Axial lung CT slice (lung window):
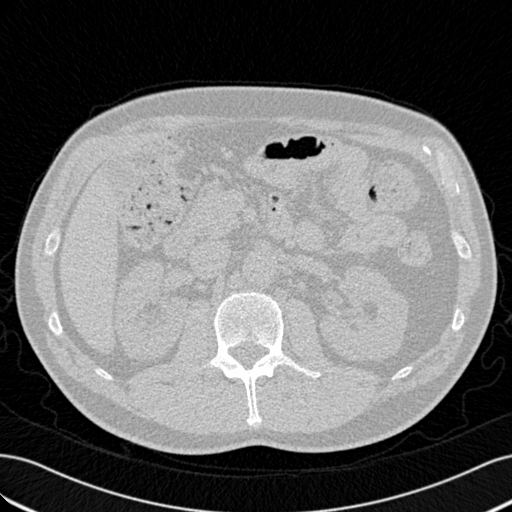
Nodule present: no